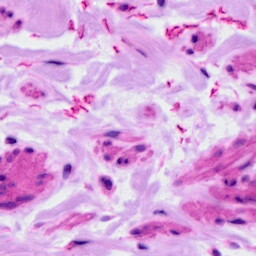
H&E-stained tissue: Ovarian